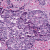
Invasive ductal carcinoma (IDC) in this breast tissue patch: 1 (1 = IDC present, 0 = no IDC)